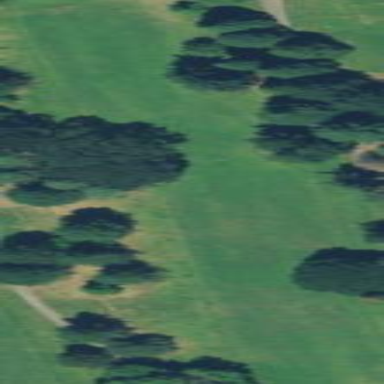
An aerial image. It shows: Scenic golf fairway.